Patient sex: M
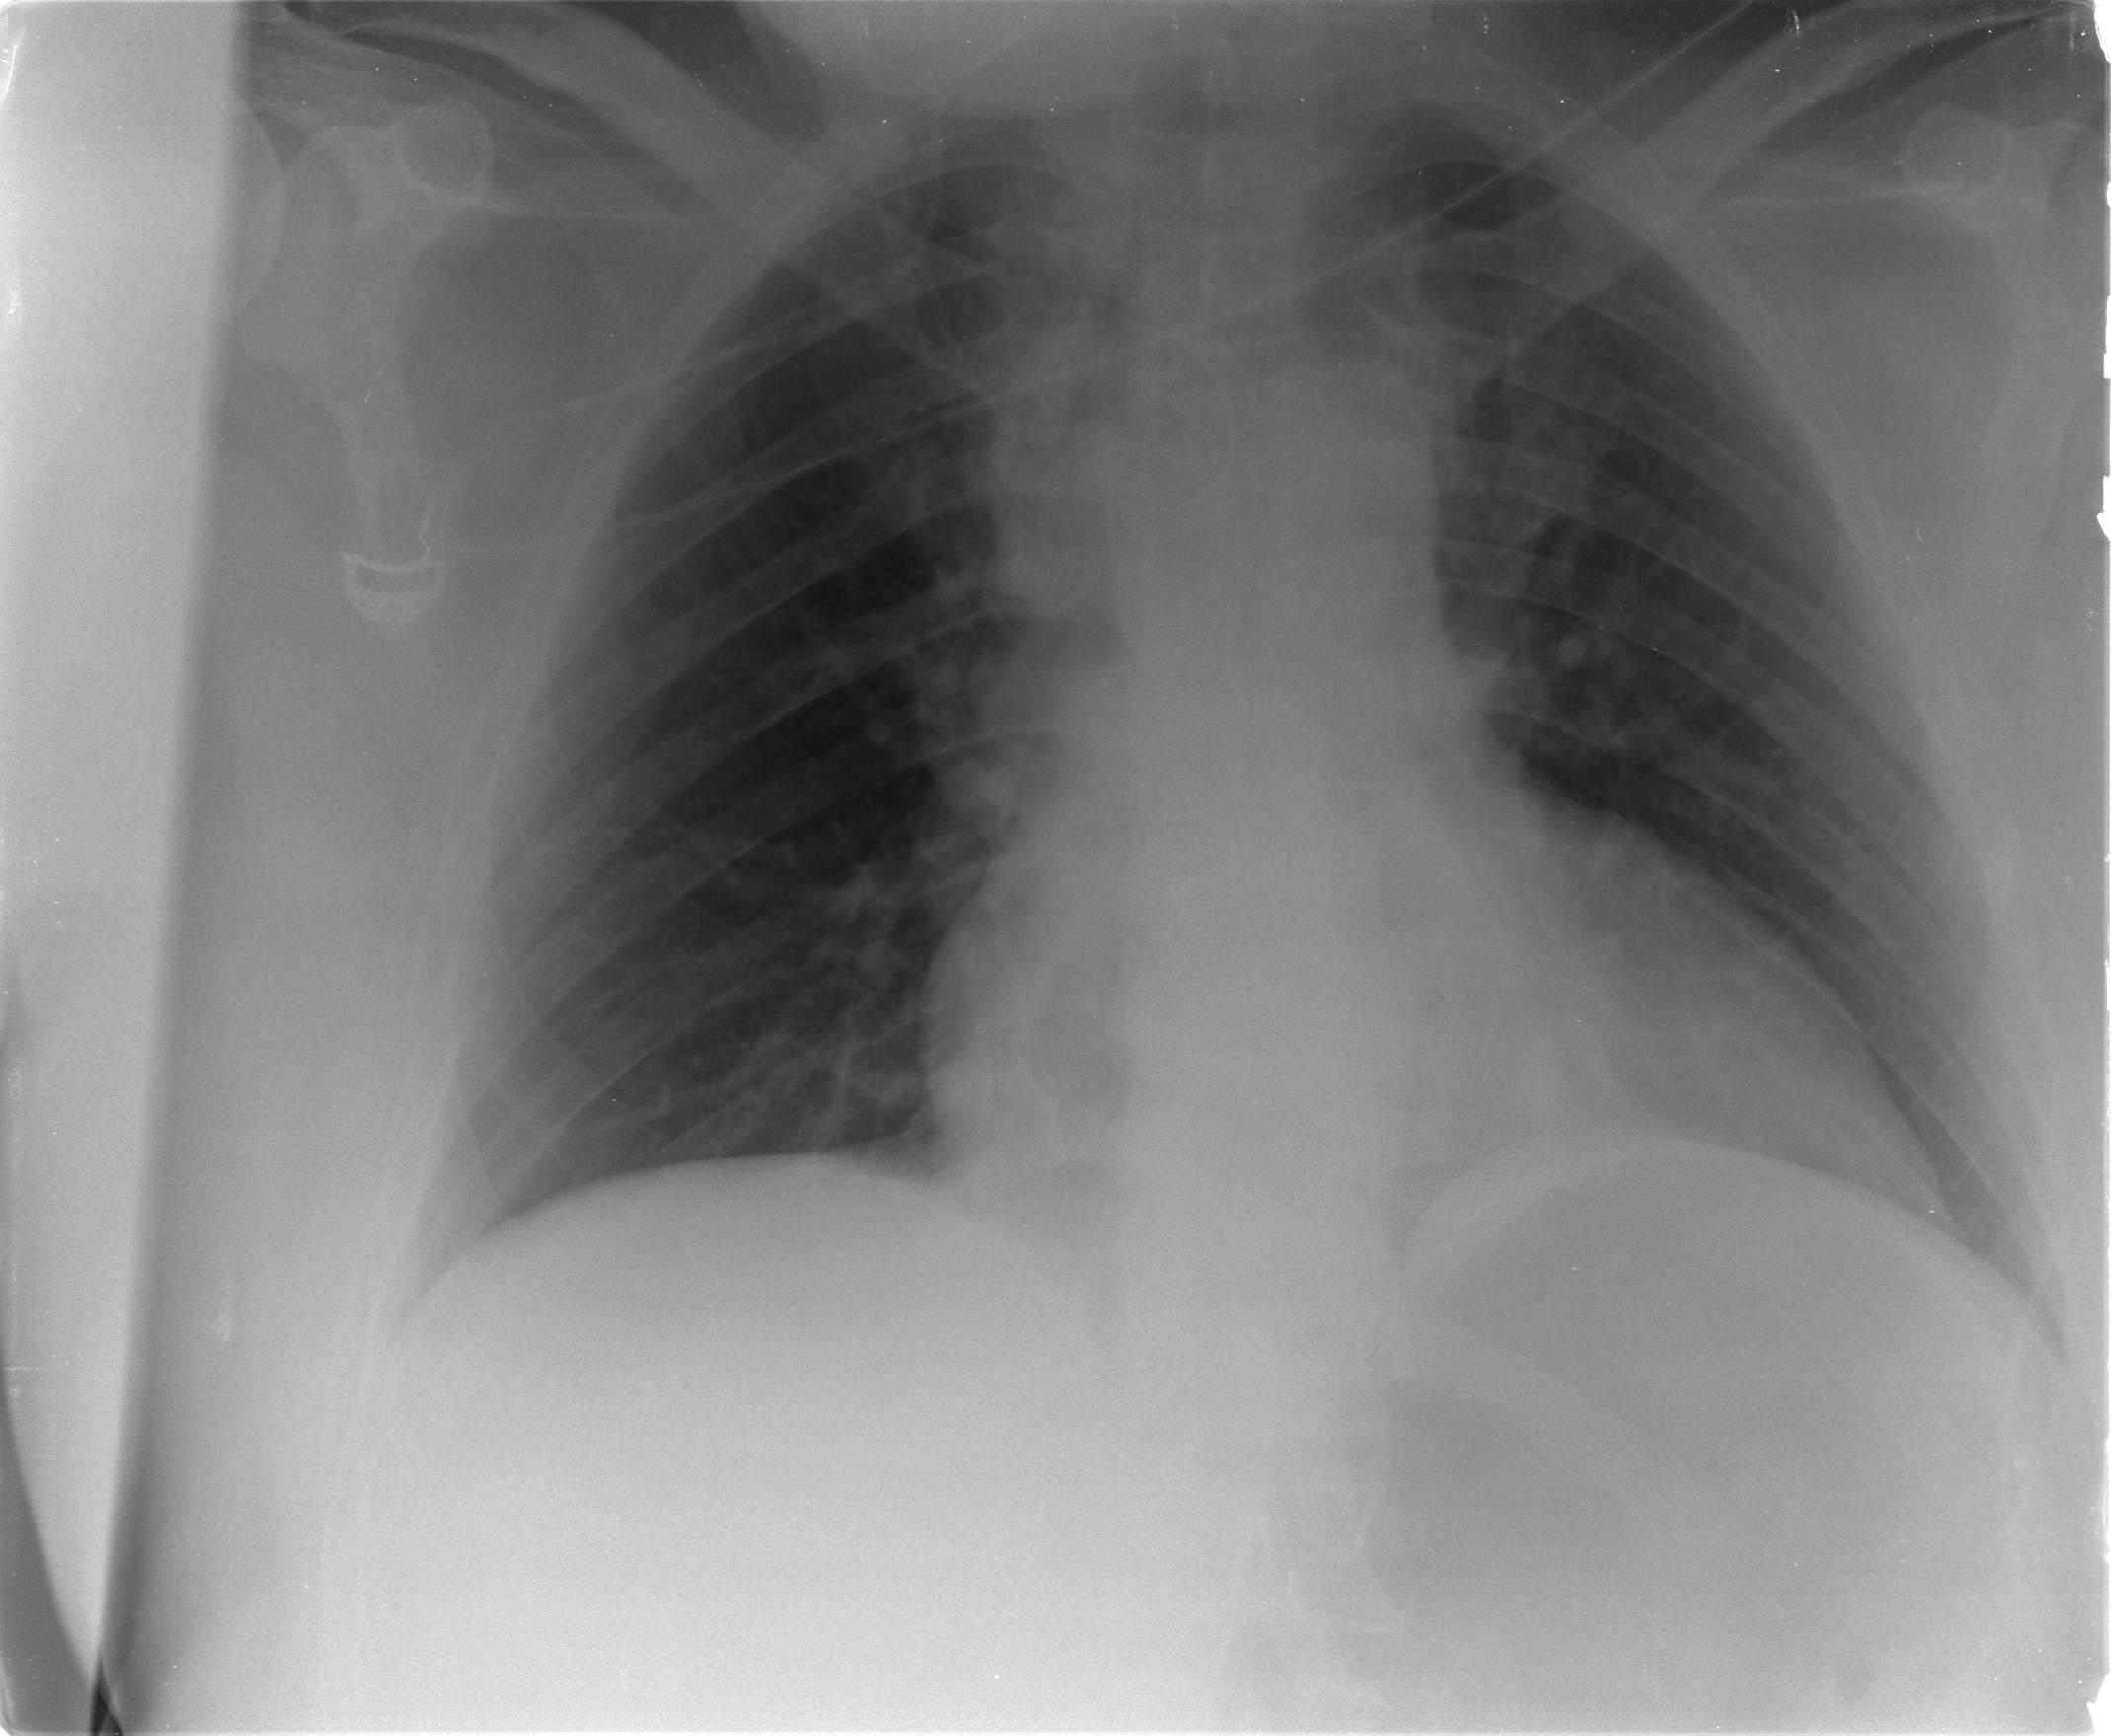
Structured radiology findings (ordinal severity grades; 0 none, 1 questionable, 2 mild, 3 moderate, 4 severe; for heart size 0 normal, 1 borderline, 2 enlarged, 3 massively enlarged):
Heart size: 1
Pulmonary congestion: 1
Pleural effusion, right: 0
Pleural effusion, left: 0
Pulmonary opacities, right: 0
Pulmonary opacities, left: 0
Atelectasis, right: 0
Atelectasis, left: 0